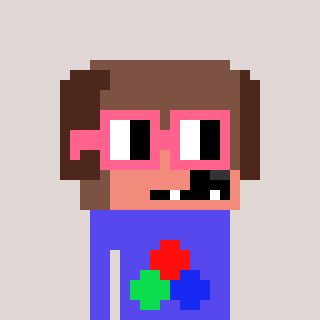
a pixel art character with square pink glasses, a dog-shaped head and a computerblue-colored body on a warm background